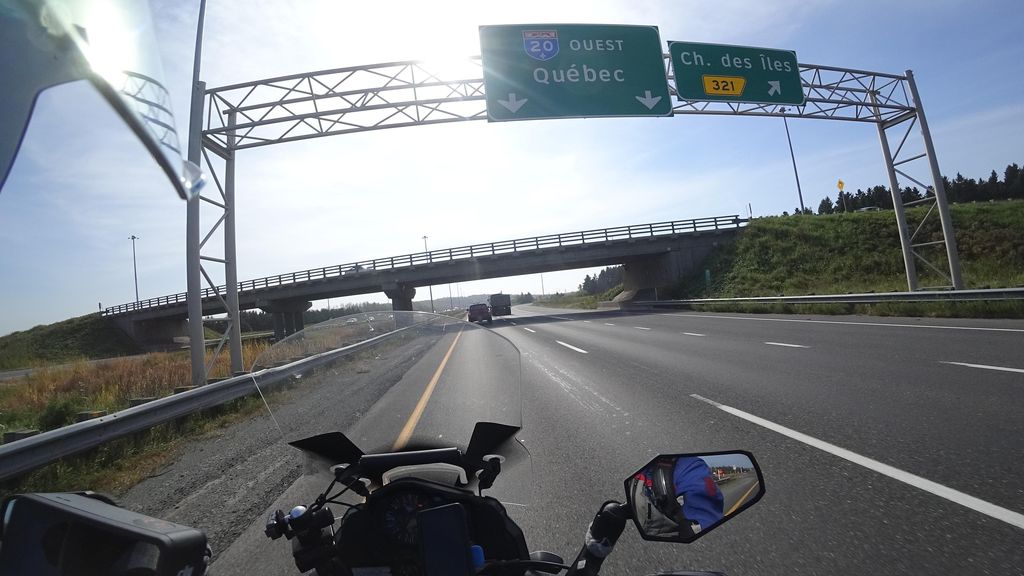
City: quebec_city